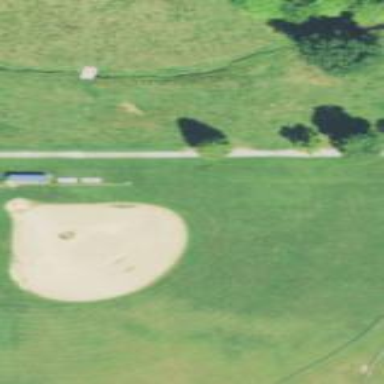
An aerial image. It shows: Baseball pitch on the ground.